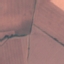
Land use / land cover: AnnualCrop